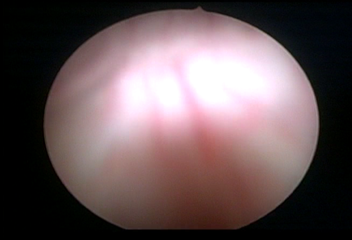
Modality: WLC
Class: Normal mucosa
Bladder cancer association: No